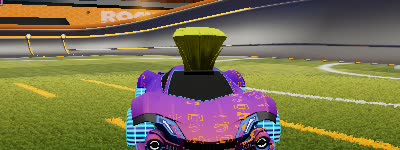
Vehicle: werewolf